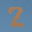
Label: 2